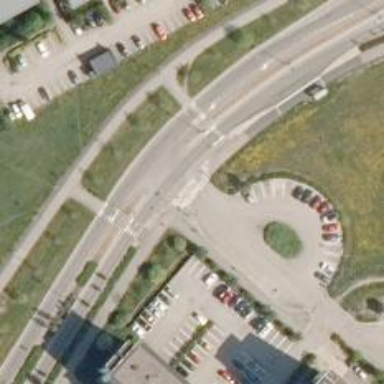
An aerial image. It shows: Uncontrolled road crossing.